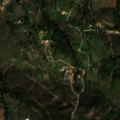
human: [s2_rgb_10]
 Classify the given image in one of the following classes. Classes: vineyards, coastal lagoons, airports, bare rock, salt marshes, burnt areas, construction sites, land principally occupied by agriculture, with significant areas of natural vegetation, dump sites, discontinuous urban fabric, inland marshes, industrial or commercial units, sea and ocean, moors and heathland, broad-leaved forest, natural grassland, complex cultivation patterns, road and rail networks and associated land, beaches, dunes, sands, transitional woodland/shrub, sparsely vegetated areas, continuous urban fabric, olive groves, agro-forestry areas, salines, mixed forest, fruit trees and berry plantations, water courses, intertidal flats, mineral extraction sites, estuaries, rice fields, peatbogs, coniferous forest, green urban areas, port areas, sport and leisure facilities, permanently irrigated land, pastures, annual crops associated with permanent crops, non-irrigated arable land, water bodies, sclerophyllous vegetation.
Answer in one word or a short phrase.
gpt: complex cultivation patterns, agro-forestry areas, broad-leaved forest, transitional woodland/shrub